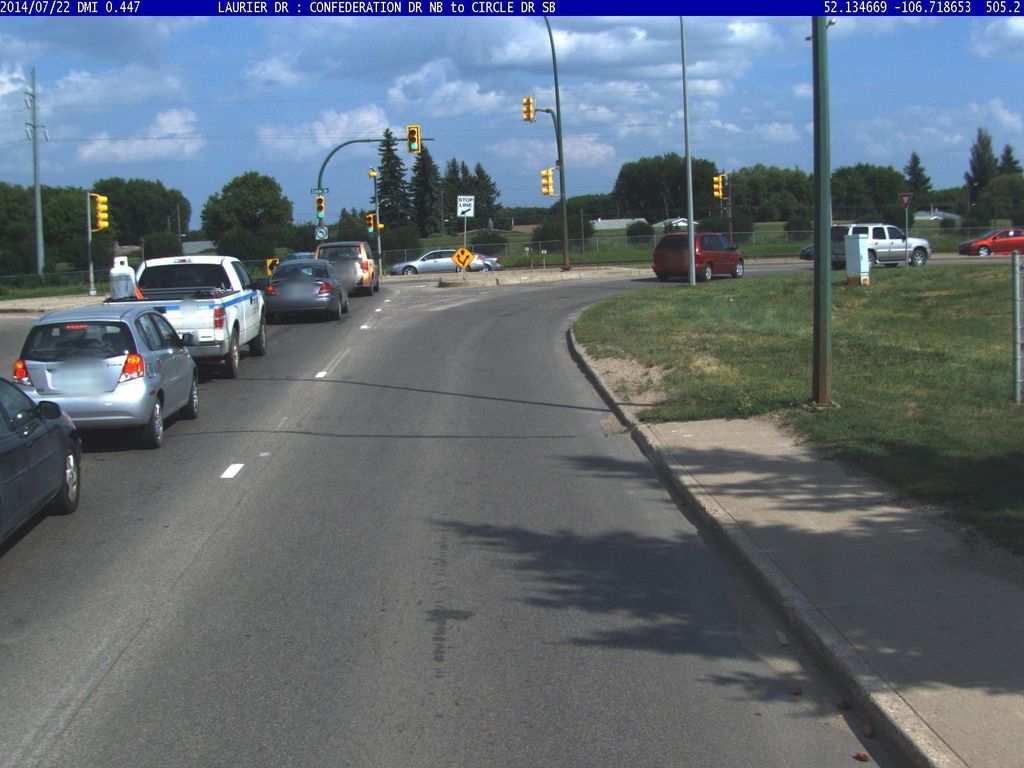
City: saskatoon